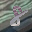
Label: 8